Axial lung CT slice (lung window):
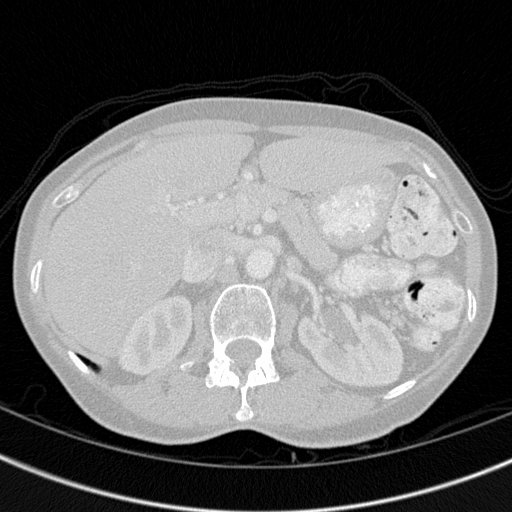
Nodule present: no